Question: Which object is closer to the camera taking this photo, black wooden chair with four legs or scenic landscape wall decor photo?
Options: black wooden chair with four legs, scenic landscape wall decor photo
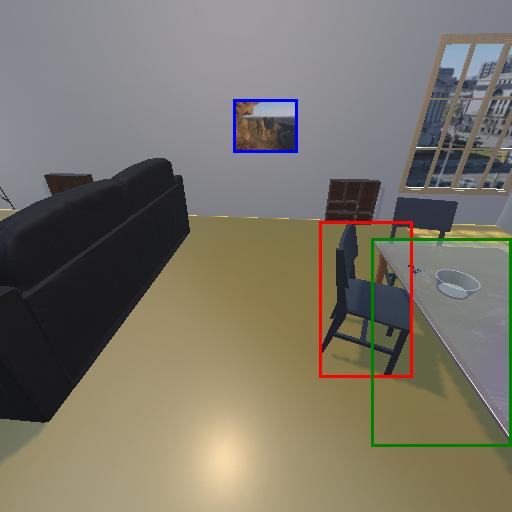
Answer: black wooden chair with four legs